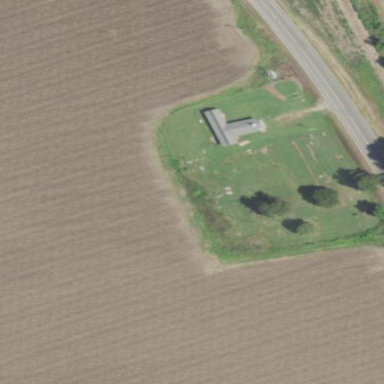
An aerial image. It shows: Grave yard.